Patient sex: M
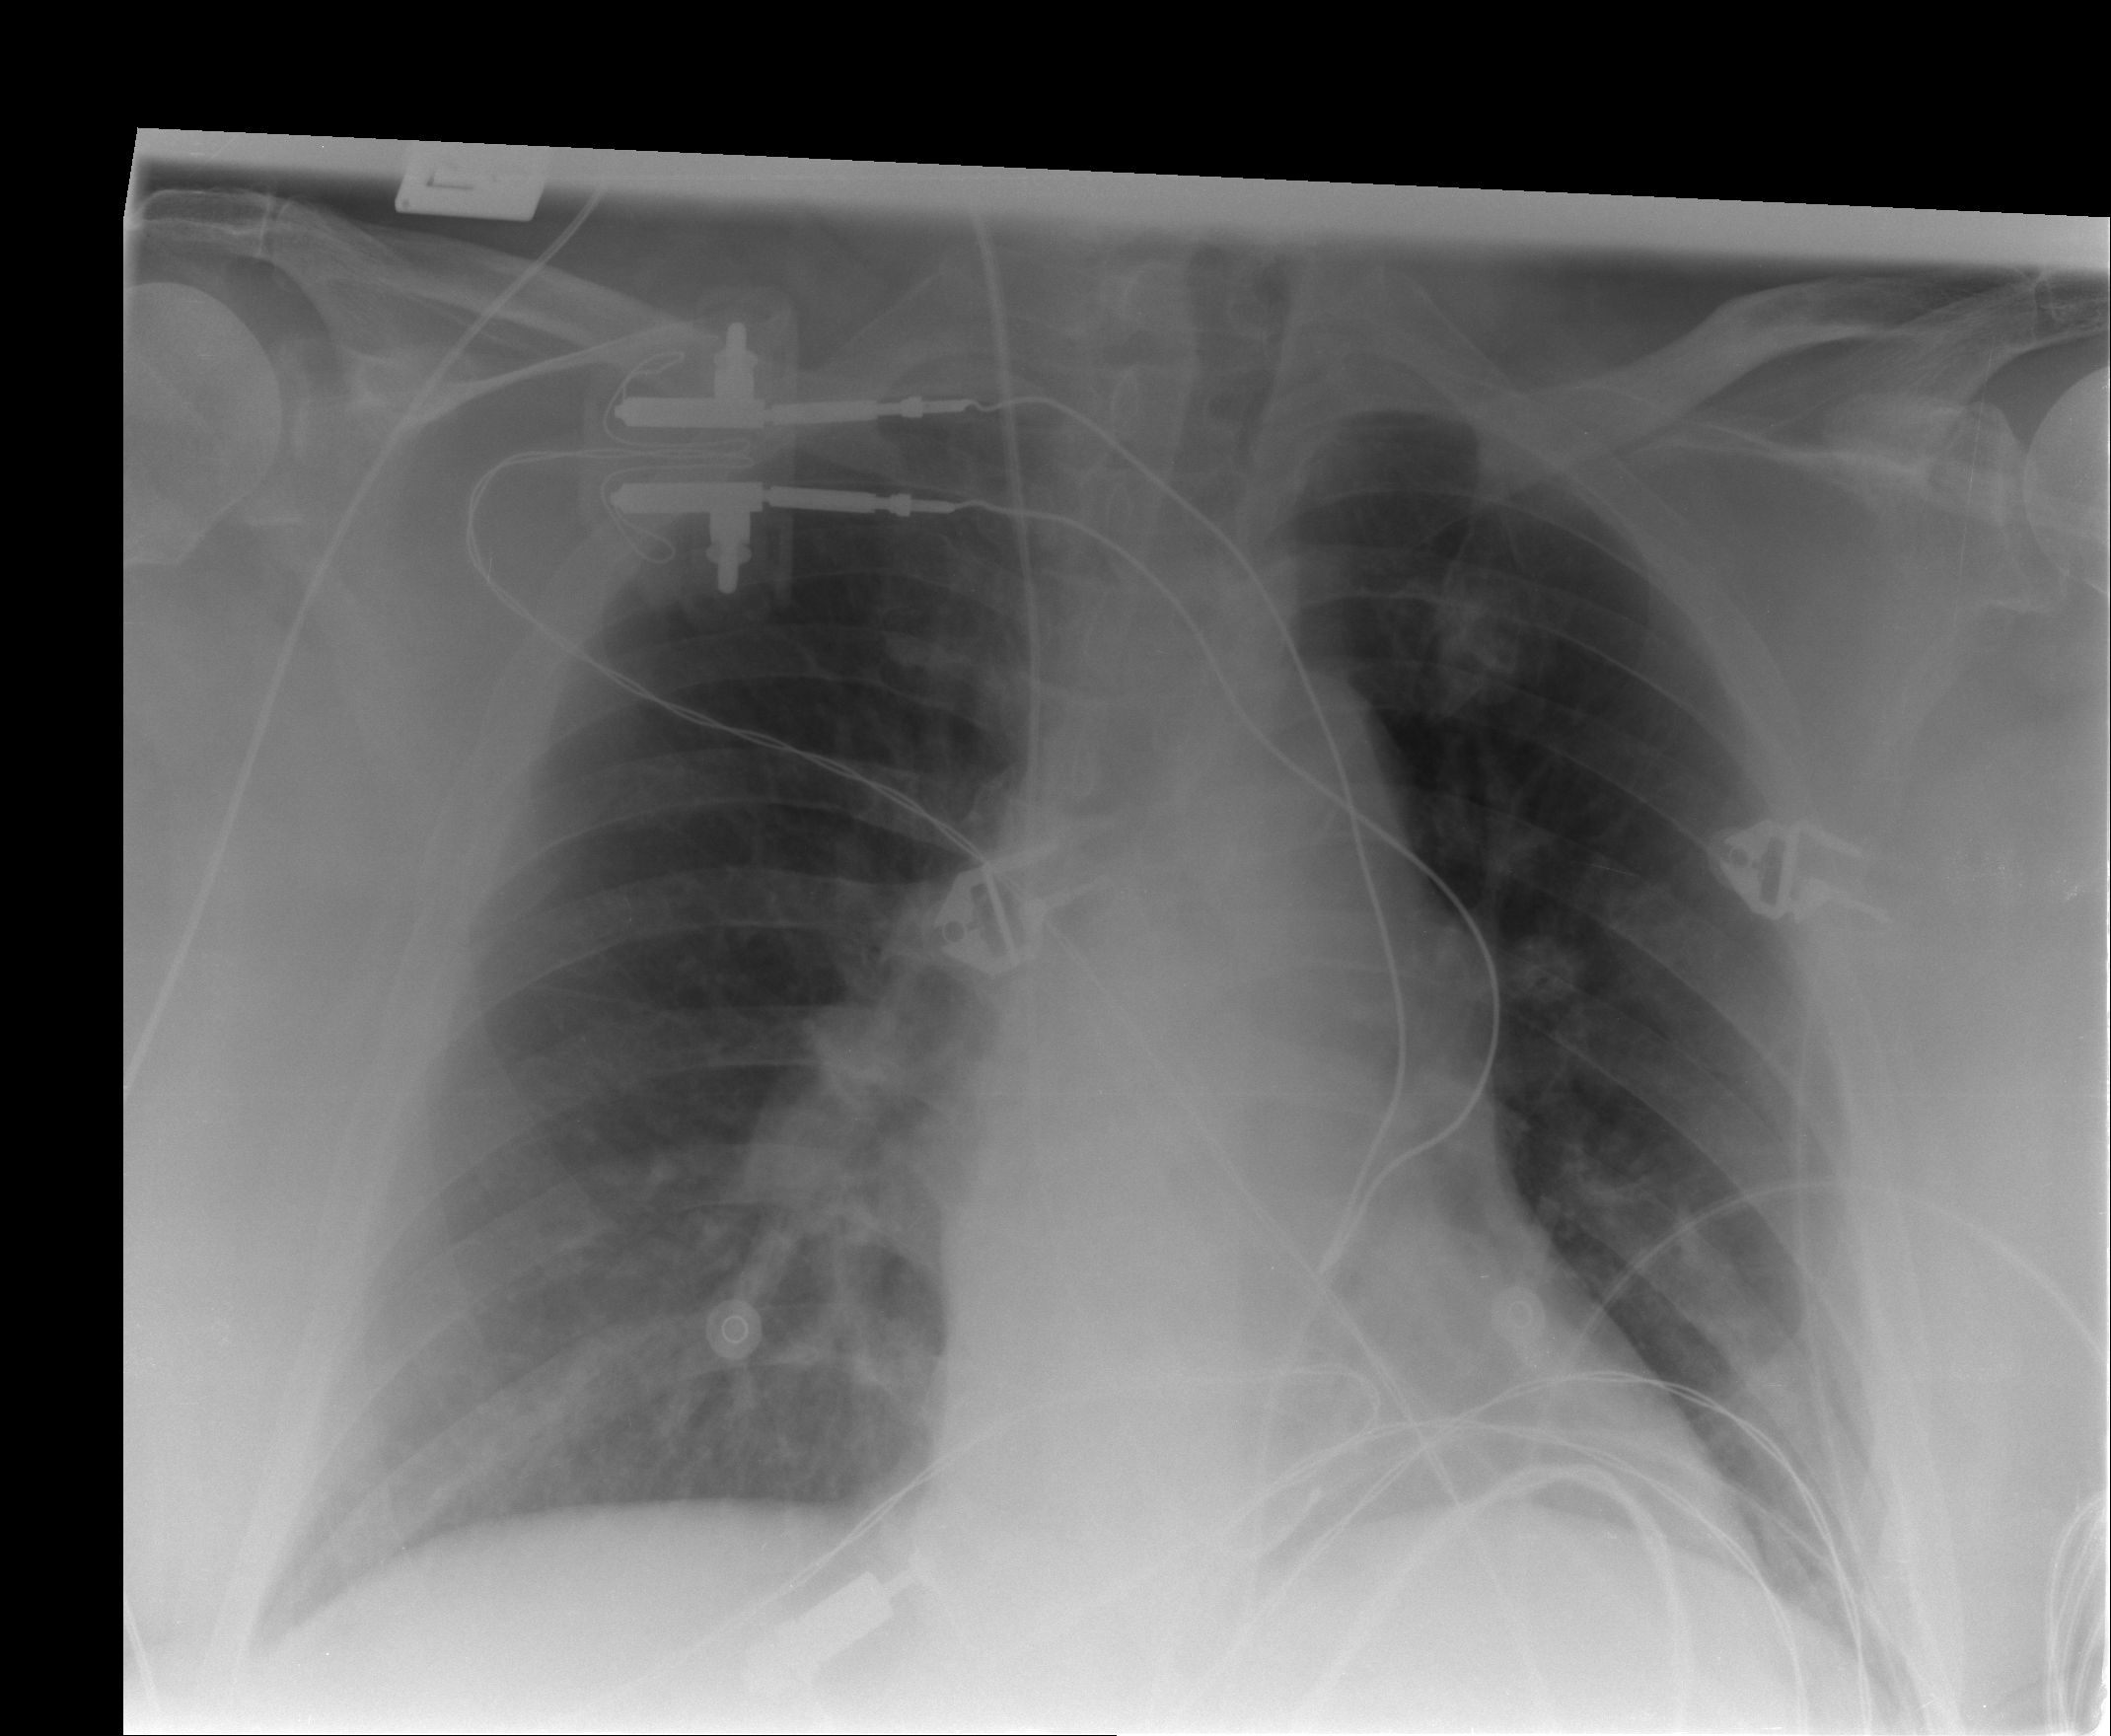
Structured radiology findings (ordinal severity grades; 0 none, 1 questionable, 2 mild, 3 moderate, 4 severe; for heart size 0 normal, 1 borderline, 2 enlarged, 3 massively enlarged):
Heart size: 0
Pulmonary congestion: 0
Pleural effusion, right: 0
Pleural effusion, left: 0
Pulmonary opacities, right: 0
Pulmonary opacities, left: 2
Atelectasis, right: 1
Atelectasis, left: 1